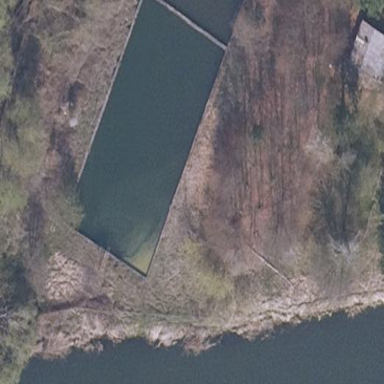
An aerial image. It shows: Pond surrounded by natural water.